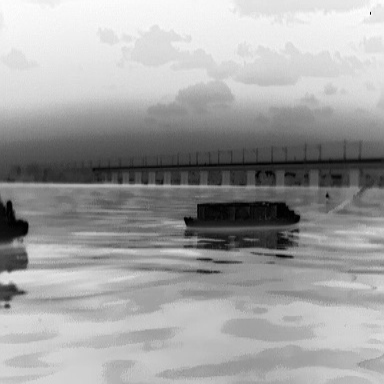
There is a fishing_boat in the infrared image.